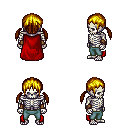
a pixel art fantasy rpg character, male body template, skeleton, red cape, teal pants, blonde twin-tailed hairstyle, leather bracers, four views (front, back, left, right), 2x2 character sprite sheet, small pixel art, hard edges, no anti-aliasing